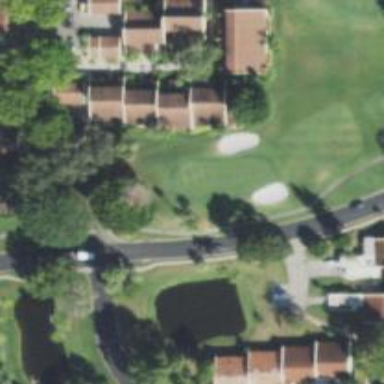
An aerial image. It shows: Golf hole.